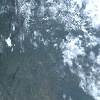
Label: land